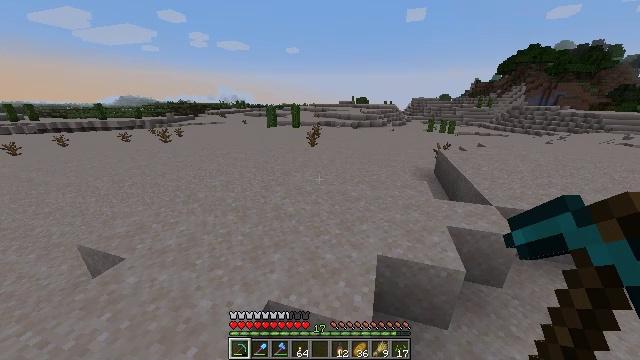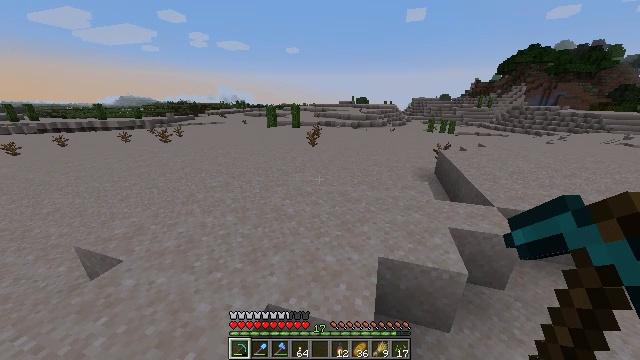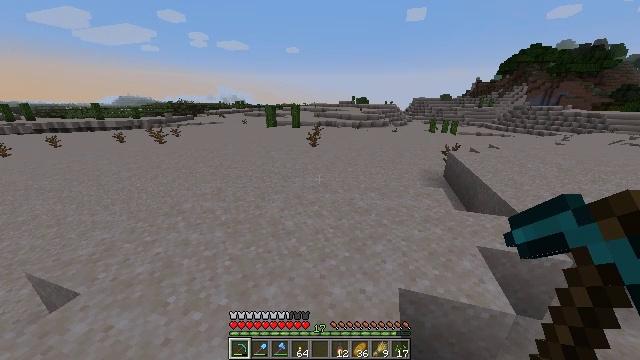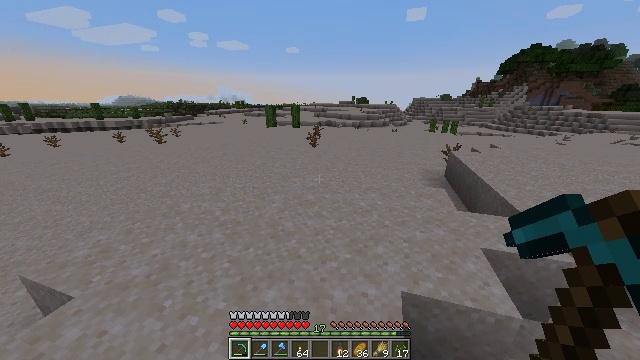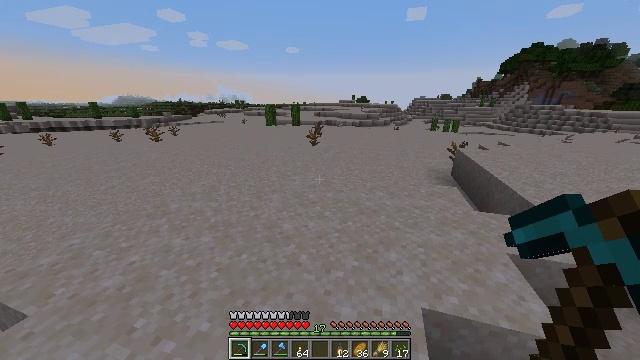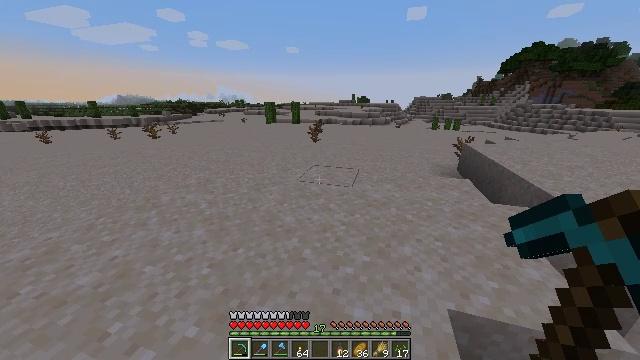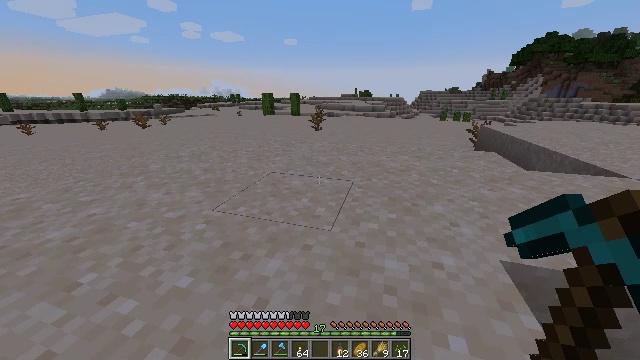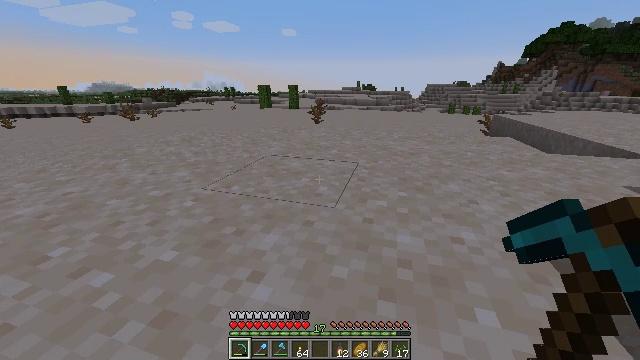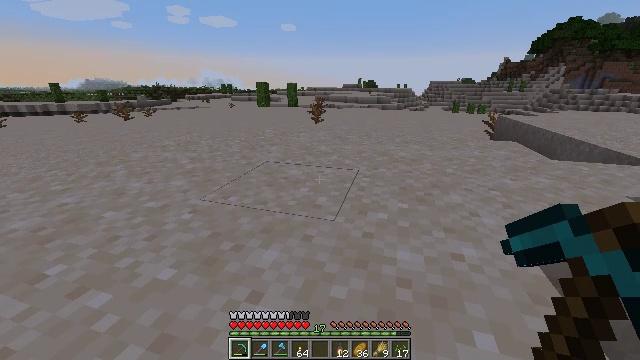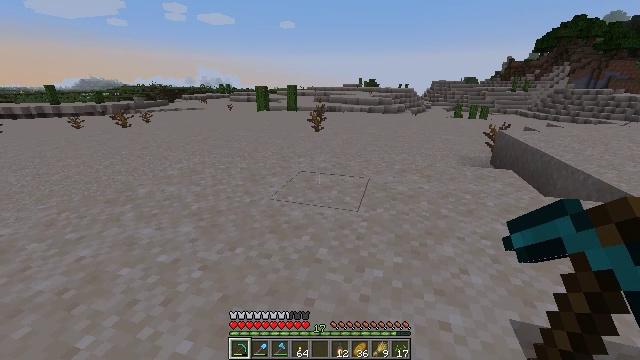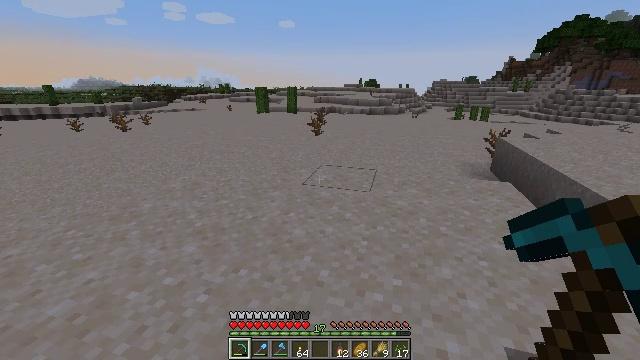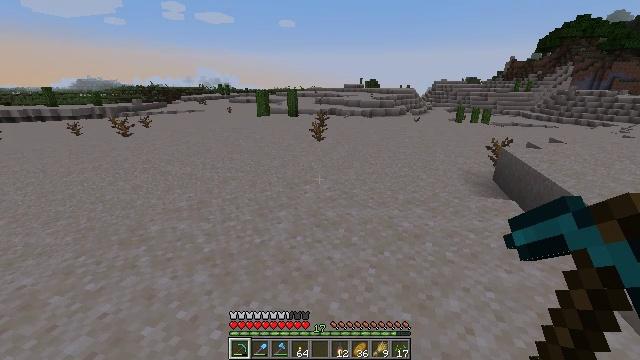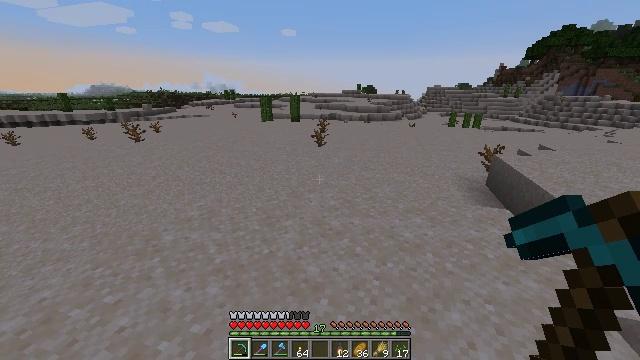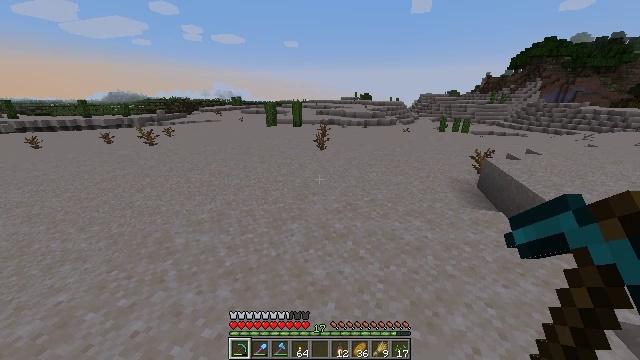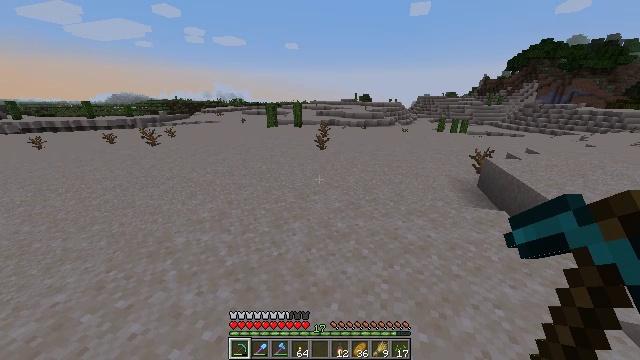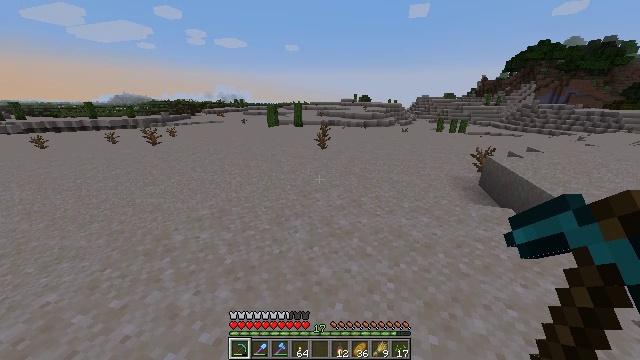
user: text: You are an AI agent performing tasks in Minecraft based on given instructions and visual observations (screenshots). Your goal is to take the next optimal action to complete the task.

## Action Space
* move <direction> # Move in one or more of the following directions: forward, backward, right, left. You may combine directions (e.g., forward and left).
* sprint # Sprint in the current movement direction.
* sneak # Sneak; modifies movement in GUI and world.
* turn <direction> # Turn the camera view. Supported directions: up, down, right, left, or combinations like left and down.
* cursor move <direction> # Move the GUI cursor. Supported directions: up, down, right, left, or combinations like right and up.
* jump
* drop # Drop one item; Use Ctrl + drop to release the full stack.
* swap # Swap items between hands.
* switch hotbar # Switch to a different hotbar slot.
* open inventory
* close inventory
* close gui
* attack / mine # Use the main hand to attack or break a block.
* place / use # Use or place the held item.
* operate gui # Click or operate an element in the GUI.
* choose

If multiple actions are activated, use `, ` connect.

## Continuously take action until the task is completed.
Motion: motion action
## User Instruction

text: Break the oxeye daisy to gather it.
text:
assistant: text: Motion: move forward, sprint
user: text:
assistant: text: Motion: move forward, sprint
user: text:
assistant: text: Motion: move forward, sprint
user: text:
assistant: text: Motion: move forward, sprint
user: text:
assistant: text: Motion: move forward, sprint
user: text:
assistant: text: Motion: move forward, sprint
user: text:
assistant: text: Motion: move forward, sprint, jump
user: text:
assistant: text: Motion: move forward, sprint, jump
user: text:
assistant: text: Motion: move forward, sprint, jump
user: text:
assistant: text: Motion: move forward, sprint, jump
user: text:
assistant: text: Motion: move forward, sprint, jump
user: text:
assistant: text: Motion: move forward, sprint, jump
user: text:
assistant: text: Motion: move forward, sprint, jump
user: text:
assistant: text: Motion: move forward, sprint, jump
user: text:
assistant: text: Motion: move forward, sprint, jump
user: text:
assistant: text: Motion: move forward, sprint, jump
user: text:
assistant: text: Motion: move forward, sprint, jump
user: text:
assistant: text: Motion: move forward, sprint, jump
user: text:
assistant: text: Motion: move forward, sprint
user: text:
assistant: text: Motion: move forward, sprint
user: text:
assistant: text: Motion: move forward, sprint
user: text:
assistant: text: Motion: move forward, sprint
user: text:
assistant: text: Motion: move forward, sprint
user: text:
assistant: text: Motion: move forward, sprint
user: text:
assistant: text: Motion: move forward, sprint
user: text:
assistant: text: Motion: move forward, sprint
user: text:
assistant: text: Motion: move forward, sprint
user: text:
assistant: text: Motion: move forward, sprint
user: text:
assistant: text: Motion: move forward, sprint
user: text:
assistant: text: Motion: move forward, sprint, turn right